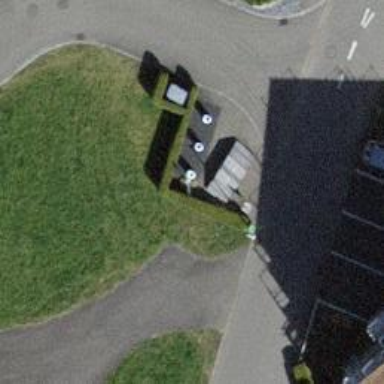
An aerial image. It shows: Recycling container at amenity designated for recycling.